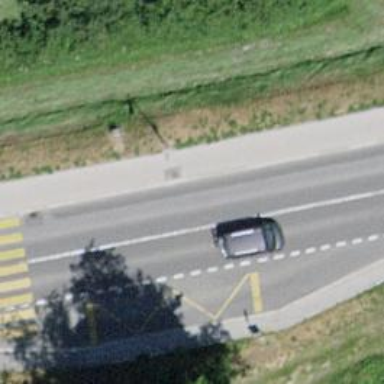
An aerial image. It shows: Public transport stop position.